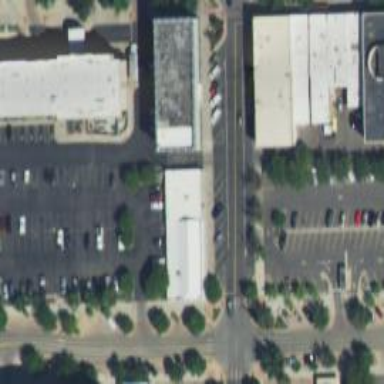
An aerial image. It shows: Parking space is available.